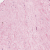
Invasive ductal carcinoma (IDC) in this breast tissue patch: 0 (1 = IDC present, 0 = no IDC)